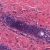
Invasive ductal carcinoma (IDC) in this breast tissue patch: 0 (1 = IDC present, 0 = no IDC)